Interaction volume radius: 5 \u00c5
Interaction volume height: 10 \u00c5
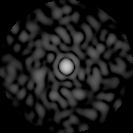
Disorder parameter: 0.8436